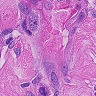
Metastatic tissue present: yes